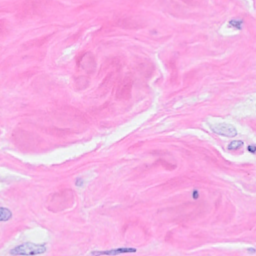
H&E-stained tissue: Breast